Field crop: maize
Growth stage: 2
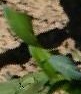
Species: maize